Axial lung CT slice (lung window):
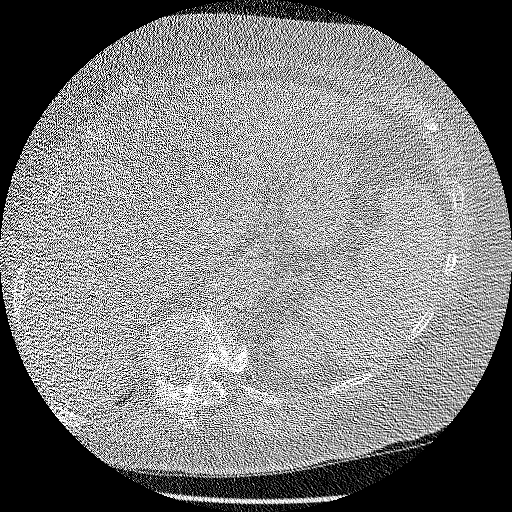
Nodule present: no